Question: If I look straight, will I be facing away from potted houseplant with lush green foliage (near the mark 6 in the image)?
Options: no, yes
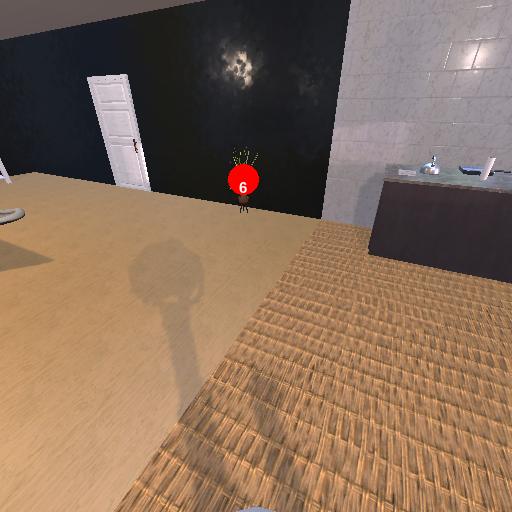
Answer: no